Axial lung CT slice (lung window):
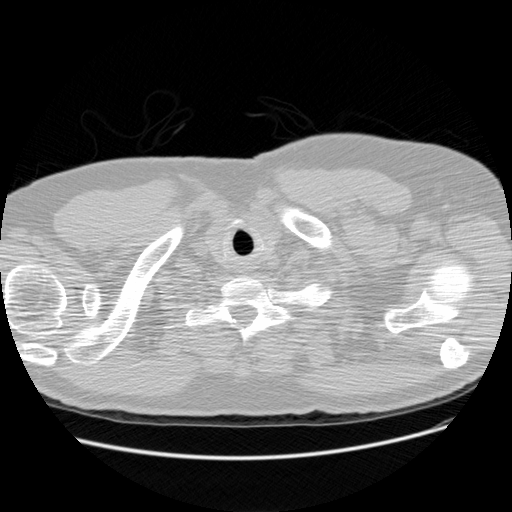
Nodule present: no